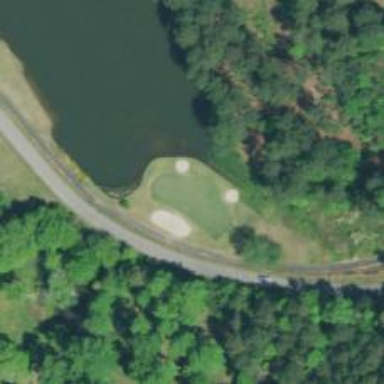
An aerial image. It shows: View of golf hole.